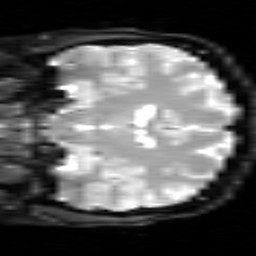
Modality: inplaneT2
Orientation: coronal
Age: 20
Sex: female